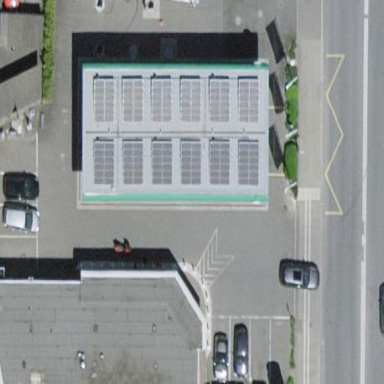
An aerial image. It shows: Fuel station.